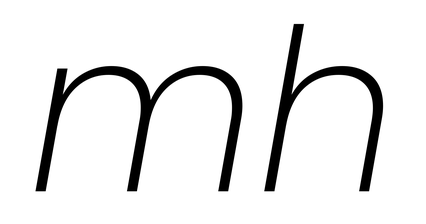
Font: Poppins-ExtraLightItalic